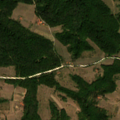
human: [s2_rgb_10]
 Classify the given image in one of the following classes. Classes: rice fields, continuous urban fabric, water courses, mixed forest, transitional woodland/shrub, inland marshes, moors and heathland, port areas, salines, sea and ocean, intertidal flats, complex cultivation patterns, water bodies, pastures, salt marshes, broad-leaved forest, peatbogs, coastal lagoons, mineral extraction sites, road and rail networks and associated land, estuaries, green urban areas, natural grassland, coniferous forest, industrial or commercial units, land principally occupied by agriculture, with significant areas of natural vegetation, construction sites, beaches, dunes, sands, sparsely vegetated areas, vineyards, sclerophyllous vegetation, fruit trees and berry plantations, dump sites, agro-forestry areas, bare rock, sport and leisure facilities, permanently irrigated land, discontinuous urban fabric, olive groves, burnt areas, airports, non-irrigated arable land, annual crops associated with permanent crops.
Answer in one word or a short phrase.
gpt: complex cultivation patterns, land principally occupied by agriculture, with significant areas of natural vegetation, broad-leaved forest, transitional woodland/shrub